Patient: sex M, age 81
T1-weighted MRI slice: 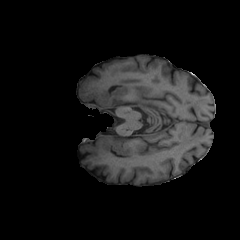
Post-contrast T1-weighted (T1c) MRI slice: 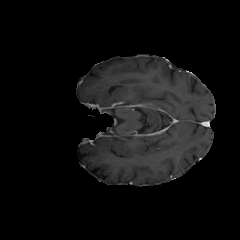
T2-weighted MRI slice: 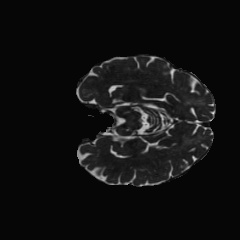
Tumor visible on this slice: no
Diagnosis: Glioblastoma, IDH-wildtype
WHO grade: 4